Interaction volume radius: 5 \u00c5
Interaction volume height: 20 \u00c5
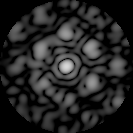
Disorder parameter: 0.4561